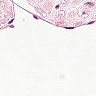
Metastatic tissue present: no